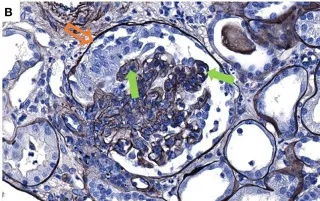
Jones' silver stain.
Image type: pathology (methenamine_silver)